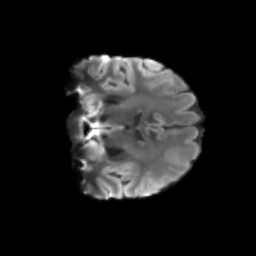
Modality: T2w
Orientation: coronal
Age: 30
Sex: female
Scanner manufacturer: siemens
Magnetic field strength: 3 T
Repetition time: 3.23 s
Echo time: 0.0892 s